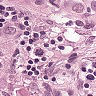
Metastatic tissue present: yes